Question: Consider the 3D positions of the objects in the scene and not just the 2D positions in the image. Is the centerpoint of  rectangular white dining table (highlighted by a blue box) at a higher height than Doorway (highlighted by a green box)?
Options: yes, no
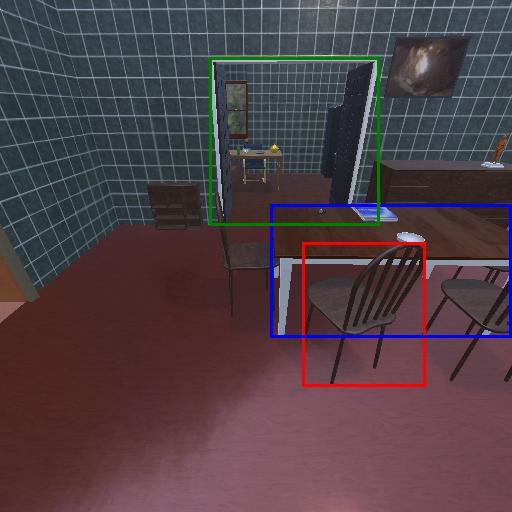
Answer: yes